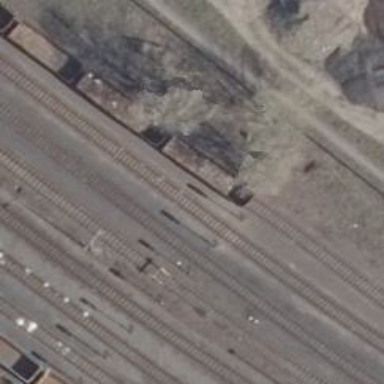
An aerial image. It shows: Railway signal.